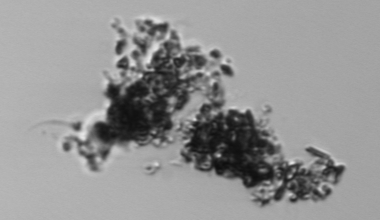
Label: Thalassiosira_TAG_external_detritus